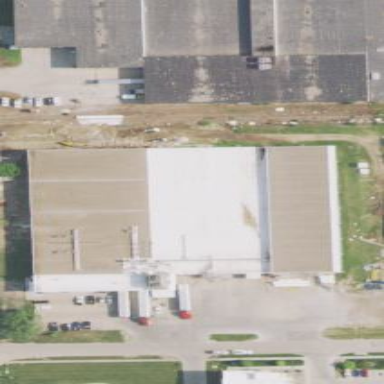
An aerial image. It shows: Industrial building.